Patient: sex M, age 37
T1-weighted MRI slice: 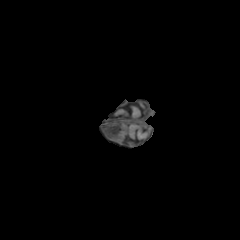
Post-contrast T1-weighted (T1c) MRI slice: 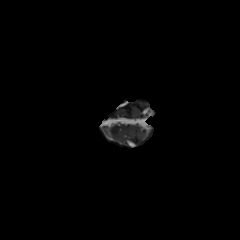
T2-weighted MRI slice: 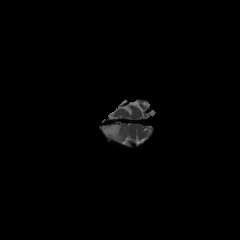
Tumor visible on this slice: yes
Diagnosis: Astrocytoma, IDH-mutant
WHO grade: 2